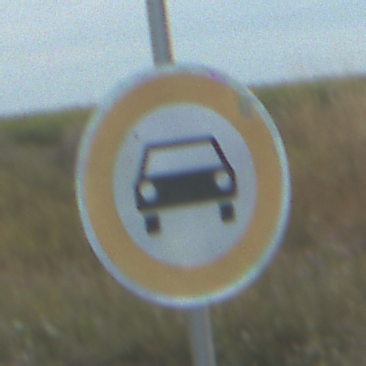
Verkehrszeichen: VerbotKraftwagen
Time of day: SunriseSunset
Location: Outdoor (RoadRail)
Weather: PartlyCloudy
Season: NotSpecified
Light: Natural